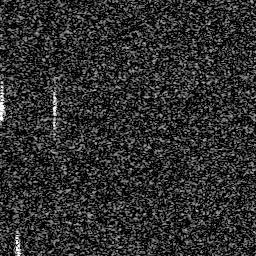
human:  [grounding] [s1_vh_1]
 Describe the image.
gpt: In the satellite image, there is  <ref>1 medium ship </ref> <box>[[17, 32, 24, 50, 0]]</box> located at left.